Question: Editing my nib for a document-based Cocoa application, I see that when I have a window or panel selected, Xcode lets me set its "initial position":

This is separate from the window's Frame, which is above it, so what is this?
What uses the "initial position", and what do the two pop-up menus and their possible values mean?
When I run my app and my document creates the NSWindowController for this nib (the second of two), the window appears cascaded from the main document window, rather than at the initial position. Is this because my app is document-based (i.e., the "Initial Position" would be used by a window not owned by a document), or is there some other reason?
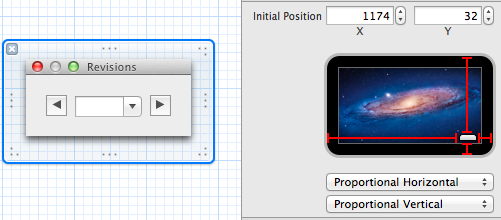
Answer: The initial position is the position in the screen where the window will appear, by default. And the popups control how this position is altered if the user's screen size is different than yours.
Imagine the screen is a giant NSView, and your window is positioned within it. Initial position is the frame origin, and the popups are your autoresizing mask.